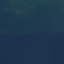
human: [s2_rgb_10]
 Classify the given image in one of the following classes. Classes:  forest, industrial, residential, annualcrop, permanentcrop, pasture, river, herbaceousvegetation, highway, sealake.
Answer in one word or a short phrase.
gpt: SeaLake